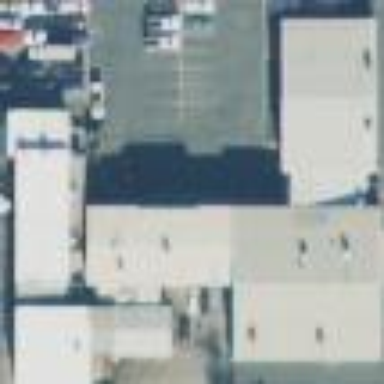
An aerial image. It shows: Building that houses car repair shop.